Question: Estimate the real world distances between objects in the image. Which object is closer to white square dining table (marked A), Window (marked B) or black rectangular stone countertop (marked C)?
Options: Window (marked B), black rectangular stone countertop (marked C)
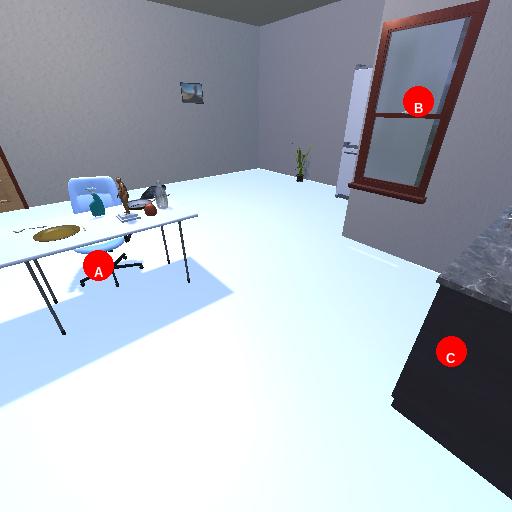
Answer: Window (marked B)